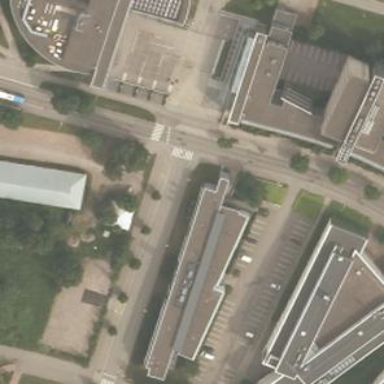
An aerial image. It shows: Public building with roof color of #345161.